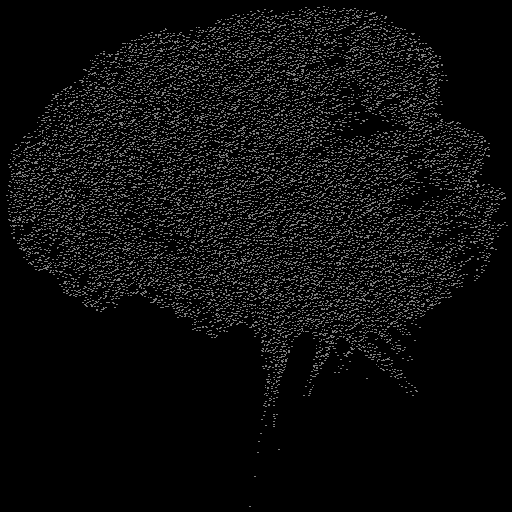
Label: broccoli